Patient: sex F, age 59
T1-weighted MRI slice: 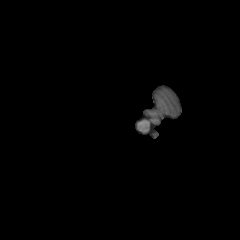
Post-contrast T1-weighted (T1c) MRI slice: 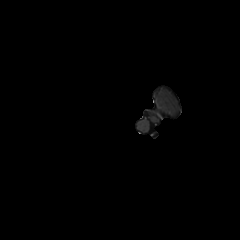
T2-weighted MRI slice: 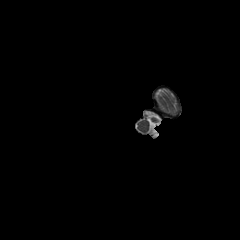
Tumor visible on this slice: no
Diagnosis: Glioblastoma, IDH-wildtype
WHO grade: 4